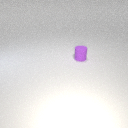
small purple rubber cylinder